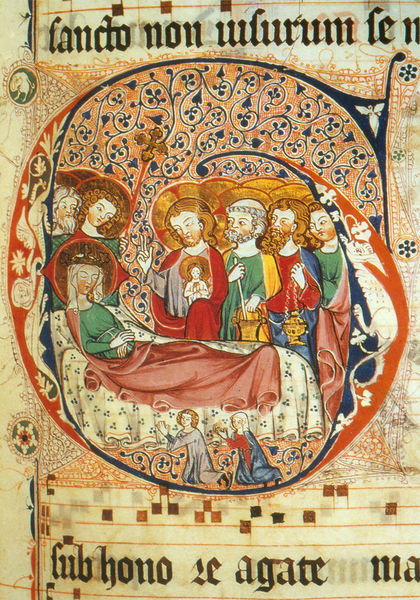
Titel: Graduale cisterciense / Wonnentaler Graduale
Institution: Karlsruhe, Badische Landesbibliothek
Schlagwörter: blau, kopf, mann, weiß, gelb, grün, bunt, frau, hut, köpfe, männer, rot, tiere, bart, bärte, bibel, gesicht, tod, tot, gold, kind, blatt, locken, ranken, farbig, schrift, papier, liegen, ruhen, schlafen, noten, bischof, könig, detail, glatze, bett, gefäß, buch, kreuz, schnitt, stich, seite, text, buchstabe, buchstaben, initiale, beten, heiligenschein, nimbus, christus, jesus, mittelalter, segen, weihrauch, chor, könige, heilige, jünger, heilig, maria, madonna, anbetung, aufgebahrt, christen, gloriole, drachen, mörser, letter, seele, ikone, handschrift, gläubige, lied, josef, geburt, latein, halo, heiligenscheine, apostel, buchmalerei, evangelium, myrrhe, segnend, glorien, gesangsbuch, notenschrift, g, adoration, mariaj, hailigenschein, christöich, sancto, non ucsurum, hono, jesux